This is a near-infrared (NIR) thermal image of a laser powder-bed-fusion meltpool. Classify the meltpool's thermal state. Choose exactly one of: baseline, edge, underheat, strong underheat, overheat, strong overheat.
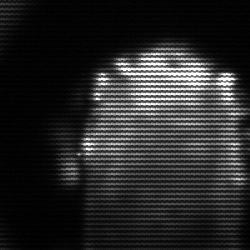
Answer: baseline